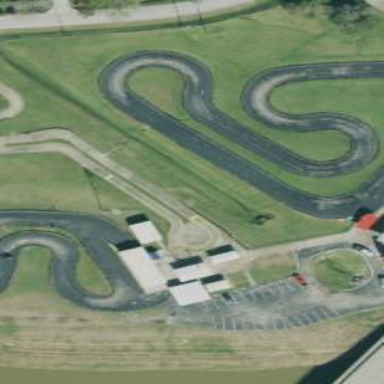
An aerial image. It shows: Motor sport raceway.